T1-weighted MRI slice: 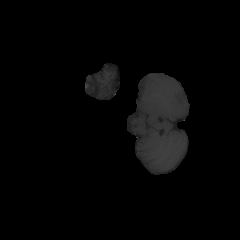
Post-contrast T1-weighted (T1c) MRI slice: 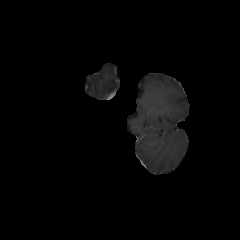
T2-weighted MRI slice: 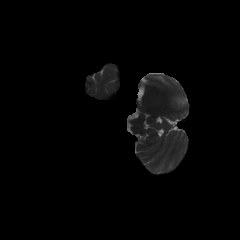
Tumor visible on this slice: no